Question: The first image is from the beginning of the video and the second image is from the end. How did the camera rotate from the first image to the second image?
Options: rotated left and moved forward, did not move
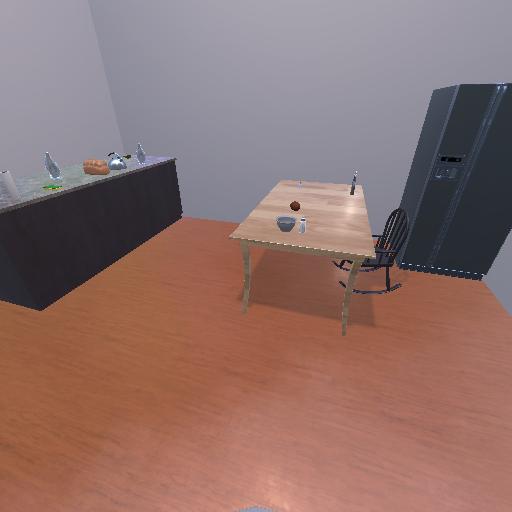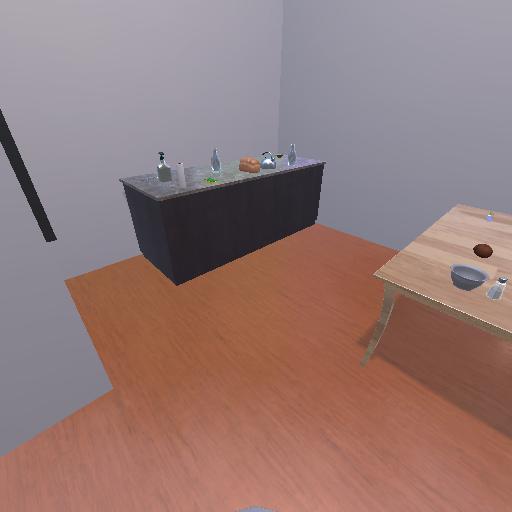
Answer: rotated left and moved forward